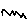
Label: zigzag